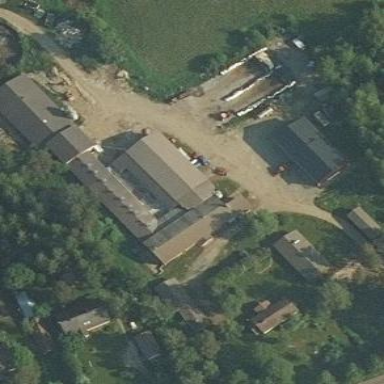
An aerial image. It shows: Farmyard area.